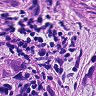
Metastatic tissue present: yes